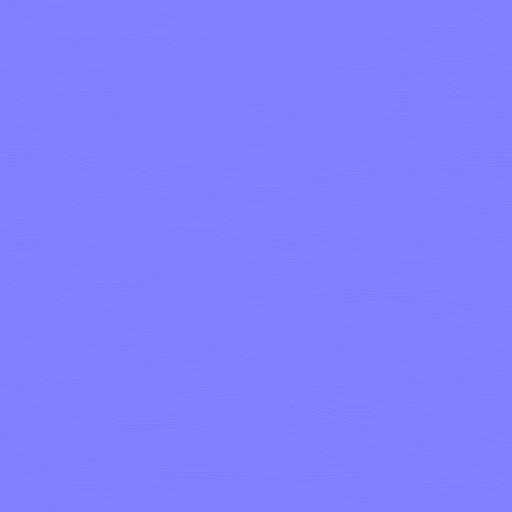
brown clean lime smooth wood wooden